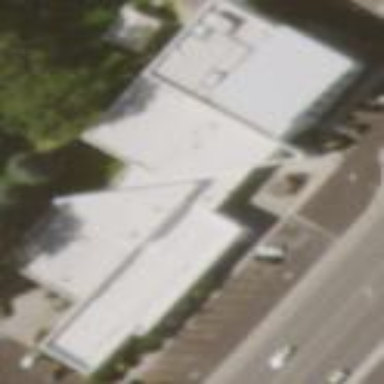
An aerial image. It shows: Museum building.